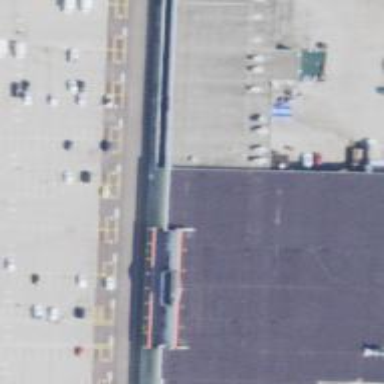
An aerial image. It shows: Car rental facility.